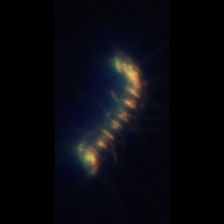
Taxon: Chaetoceros
Group: Diatoms